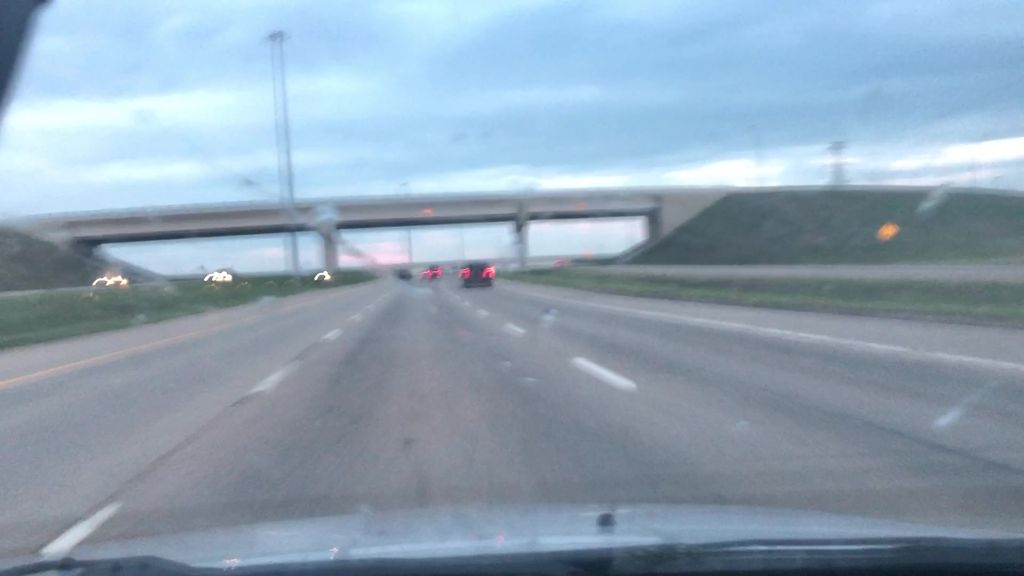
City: edmonton